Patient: sex M, age 67
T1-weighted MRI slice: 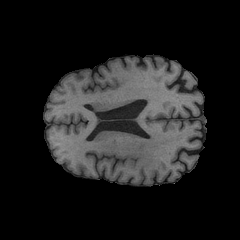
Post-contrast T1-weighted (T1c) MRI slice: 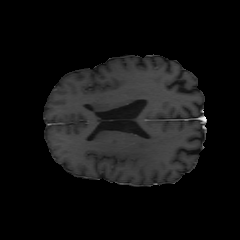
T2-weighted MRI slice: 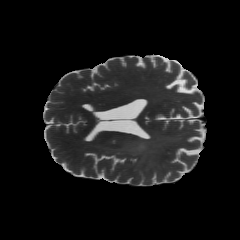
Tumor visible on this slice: yes
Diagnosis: Glioblastoma, IDH-wildtype
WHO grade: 4